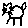
Label: cat